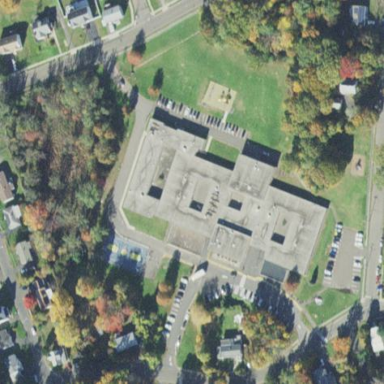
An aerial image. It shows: School.